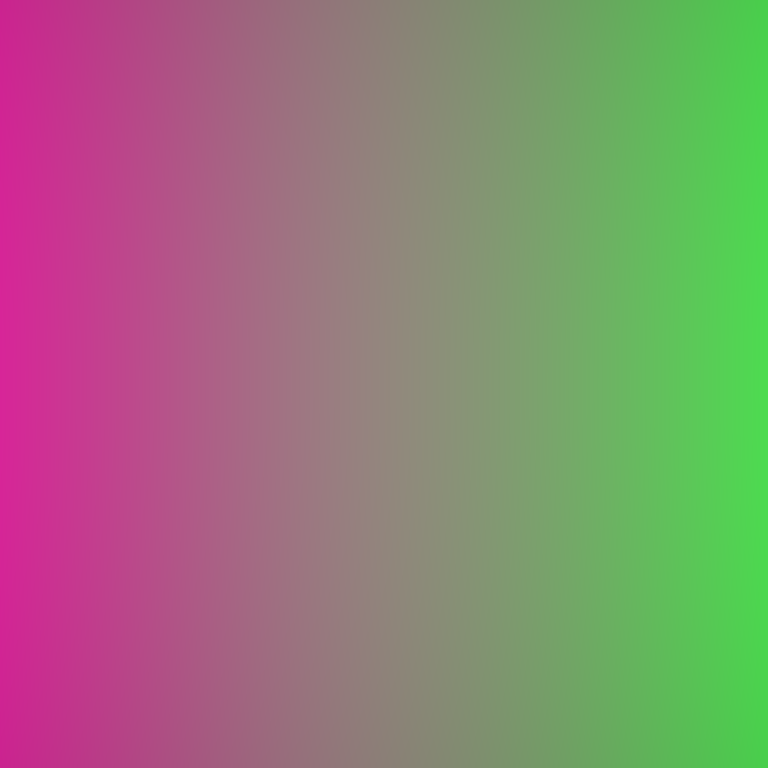
Abstract light effect, smooth gradient from vibrant magenta to bright green, energetic atmosphere, soft blend, no room, no furniture, no objects.